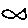
Label: fish